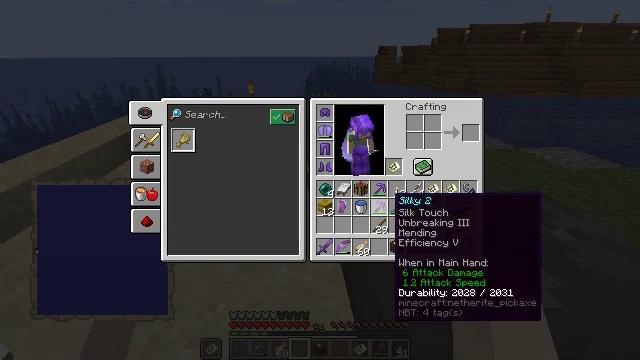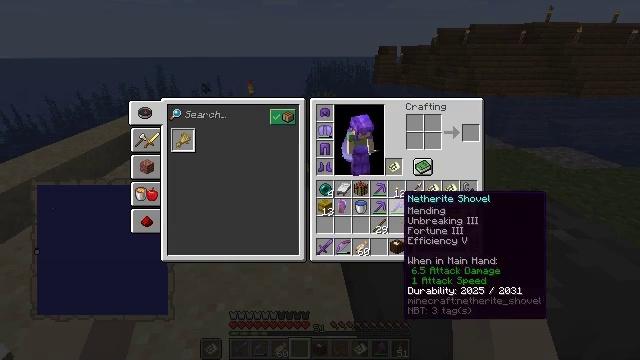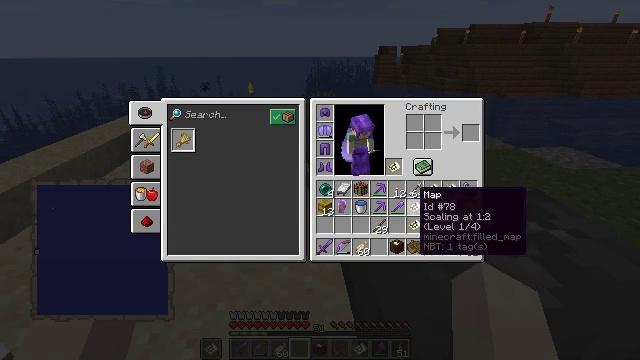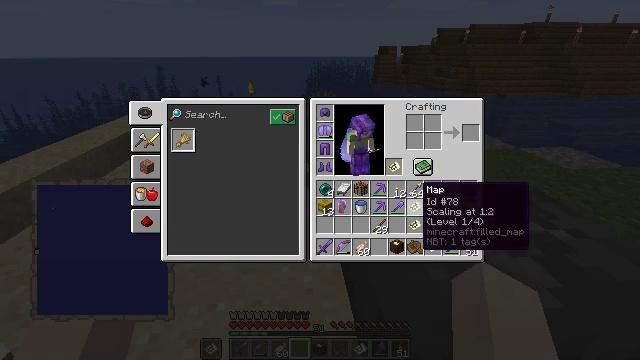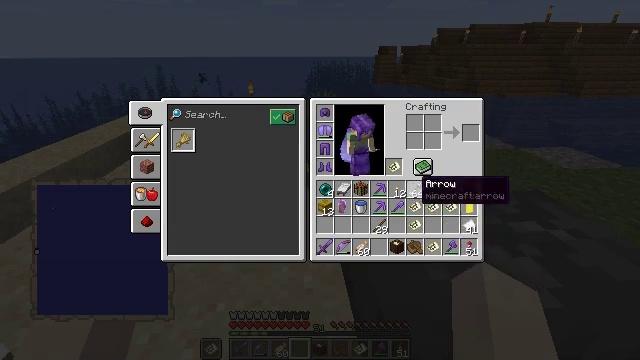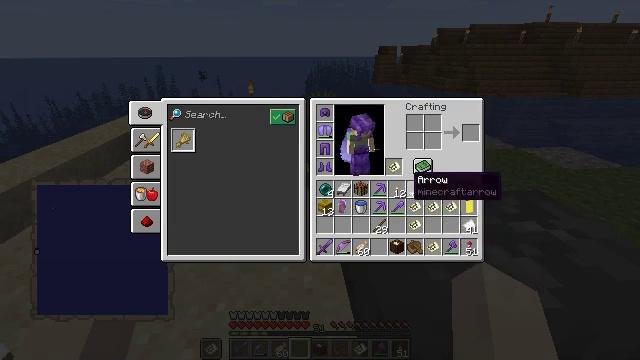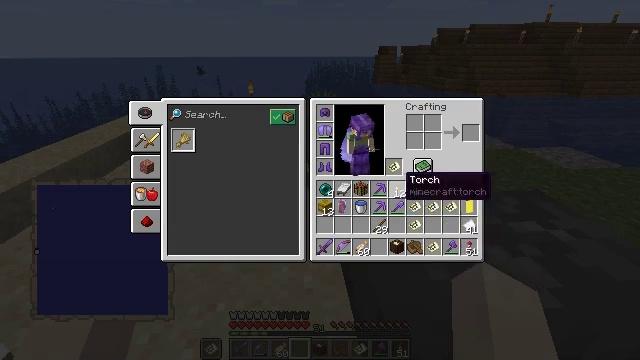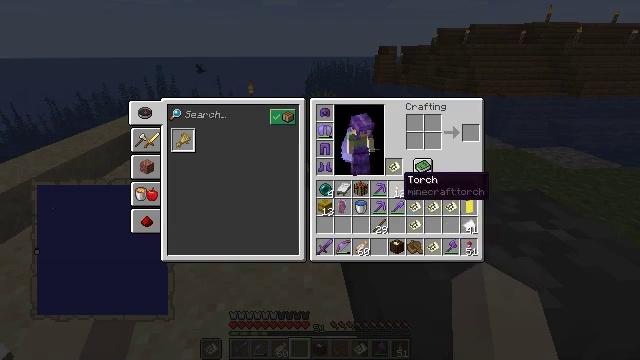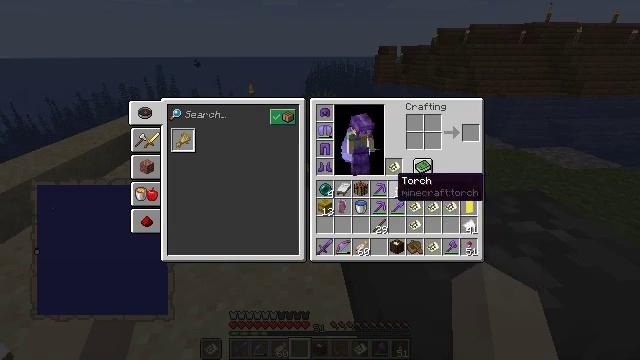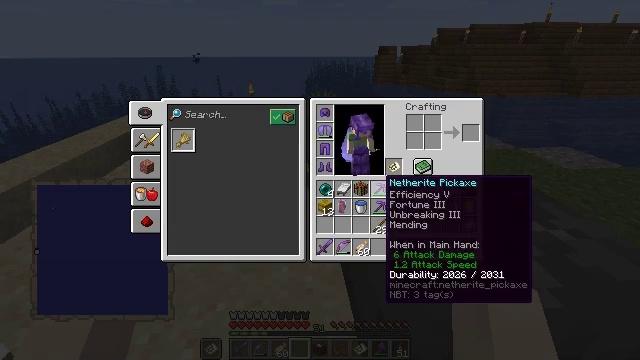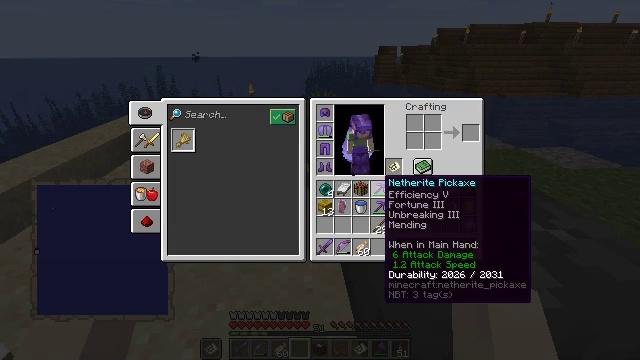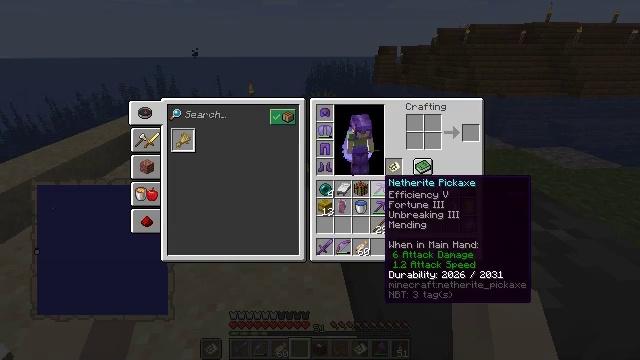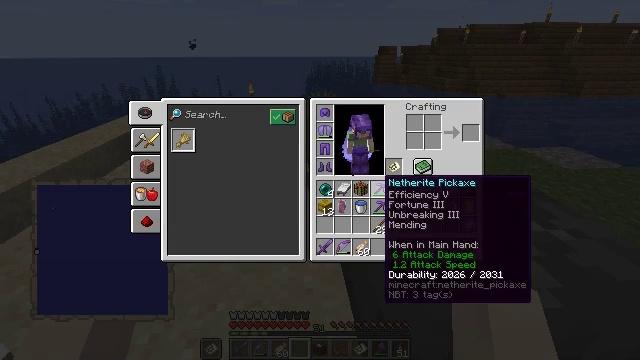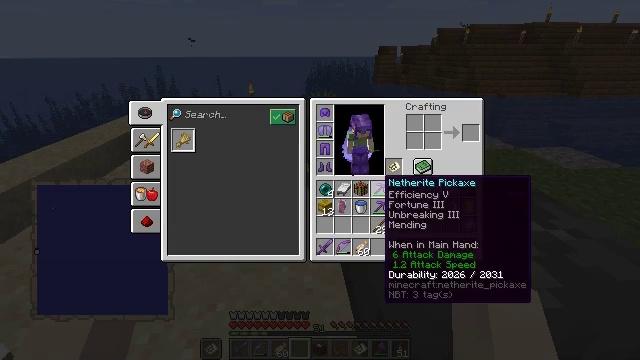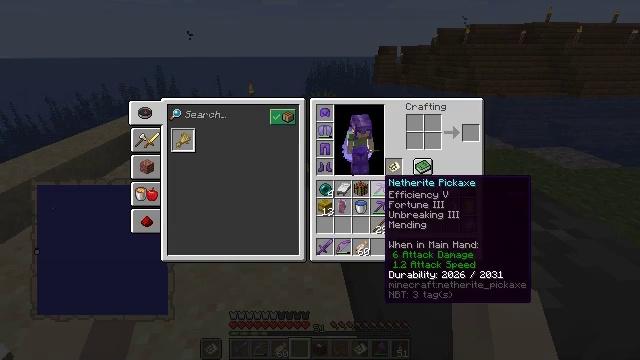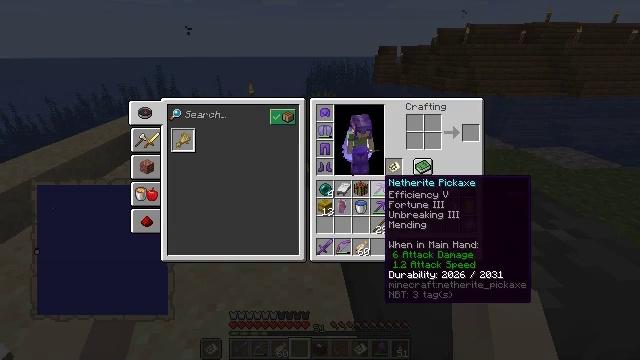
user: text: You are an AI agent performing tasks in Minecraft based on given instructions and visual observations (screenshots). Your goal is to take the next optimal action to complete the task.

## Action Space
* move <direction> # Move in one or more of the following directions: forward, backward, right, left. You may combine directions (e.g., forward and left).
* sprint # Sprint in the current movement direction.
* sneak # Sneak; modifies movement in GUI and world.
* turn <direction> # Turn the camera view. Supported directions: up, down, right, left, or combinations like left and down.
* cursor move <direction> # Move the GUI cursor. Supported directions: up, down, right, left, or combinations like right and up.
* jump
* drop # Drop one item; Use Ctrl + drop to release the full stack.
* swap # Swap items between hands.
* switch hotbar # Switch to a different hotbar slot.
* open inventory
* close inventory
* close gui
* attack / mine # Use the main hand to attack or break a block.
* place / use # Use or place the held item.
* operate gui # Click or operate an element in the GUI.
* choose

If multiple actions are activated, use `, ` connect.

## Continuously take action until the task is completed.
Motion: motion action
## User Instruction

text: Collect the chipped anvil for later use.
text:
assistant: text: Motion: sneak, turn right
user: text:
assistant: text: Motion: sneak, turn right
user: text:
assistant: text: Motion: sneak
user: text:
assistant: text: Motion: sneak
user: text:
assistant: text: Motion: sneak, turn left
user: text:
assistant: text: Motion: sneak, turn left
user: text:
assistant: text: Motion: sneak
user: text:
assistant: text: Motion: sneak
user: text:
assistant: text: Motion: sneak, turn left
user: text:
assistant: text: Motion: sneak
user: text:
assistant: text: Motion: sneak
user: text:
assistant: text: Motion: sneak
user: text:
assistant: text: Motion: sneak
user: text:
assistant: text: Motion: sneak
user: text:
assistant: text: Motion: sneak
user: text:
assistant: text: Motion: sneak, turn right
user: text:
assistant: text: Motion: sneak, turn right
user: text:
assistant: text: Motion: sneak, turn right and down
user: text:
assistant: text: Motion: sneak, turn right and down
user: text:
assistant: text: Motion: sneak
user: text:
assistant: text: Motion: sneak
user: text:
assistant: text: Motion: sneak, turn down
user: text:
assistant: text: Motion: sneak, turn left
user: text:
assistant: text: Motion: sneak
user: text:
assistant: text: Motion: sneak, turn left
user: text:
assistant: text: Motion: sneak
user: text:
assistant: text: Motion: sneak
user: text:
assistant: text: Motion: sneak
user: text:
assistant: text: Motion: sneak
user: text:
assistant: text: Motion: sneak